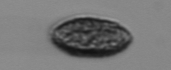
Label: Pseudochattonella_farcimen